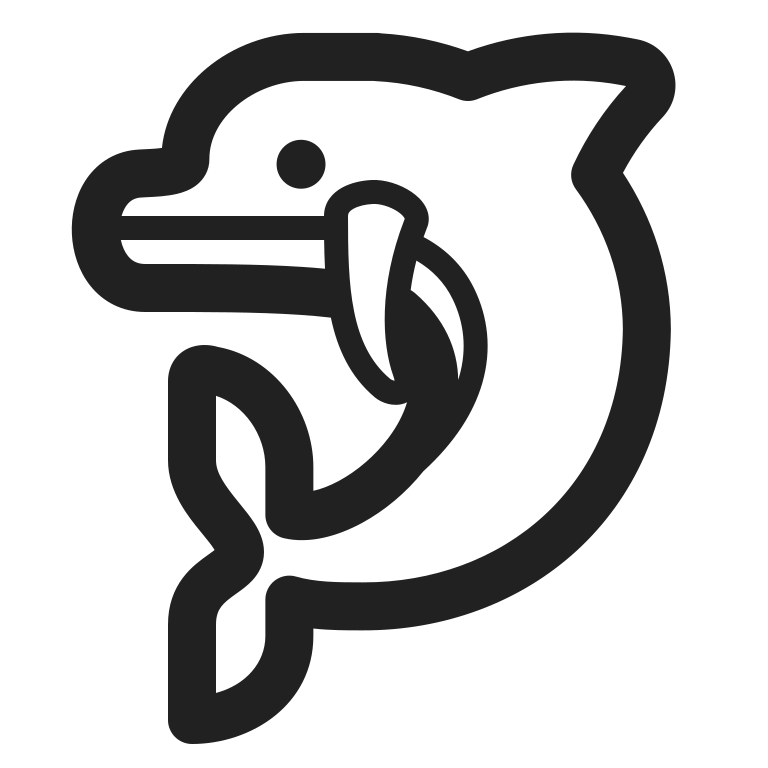
dolphin high contrast